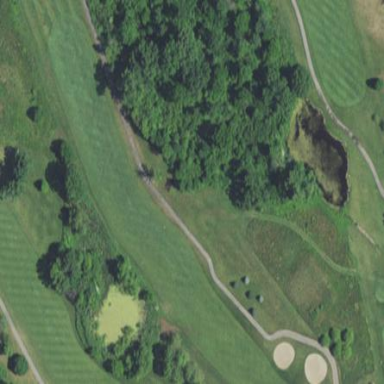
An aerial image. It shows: Golf fairway surrounded by grass.